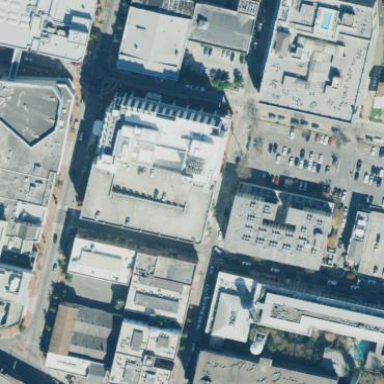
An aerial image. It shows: Parking building.